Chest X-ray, AP view. Patient: 19 years old, sex F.
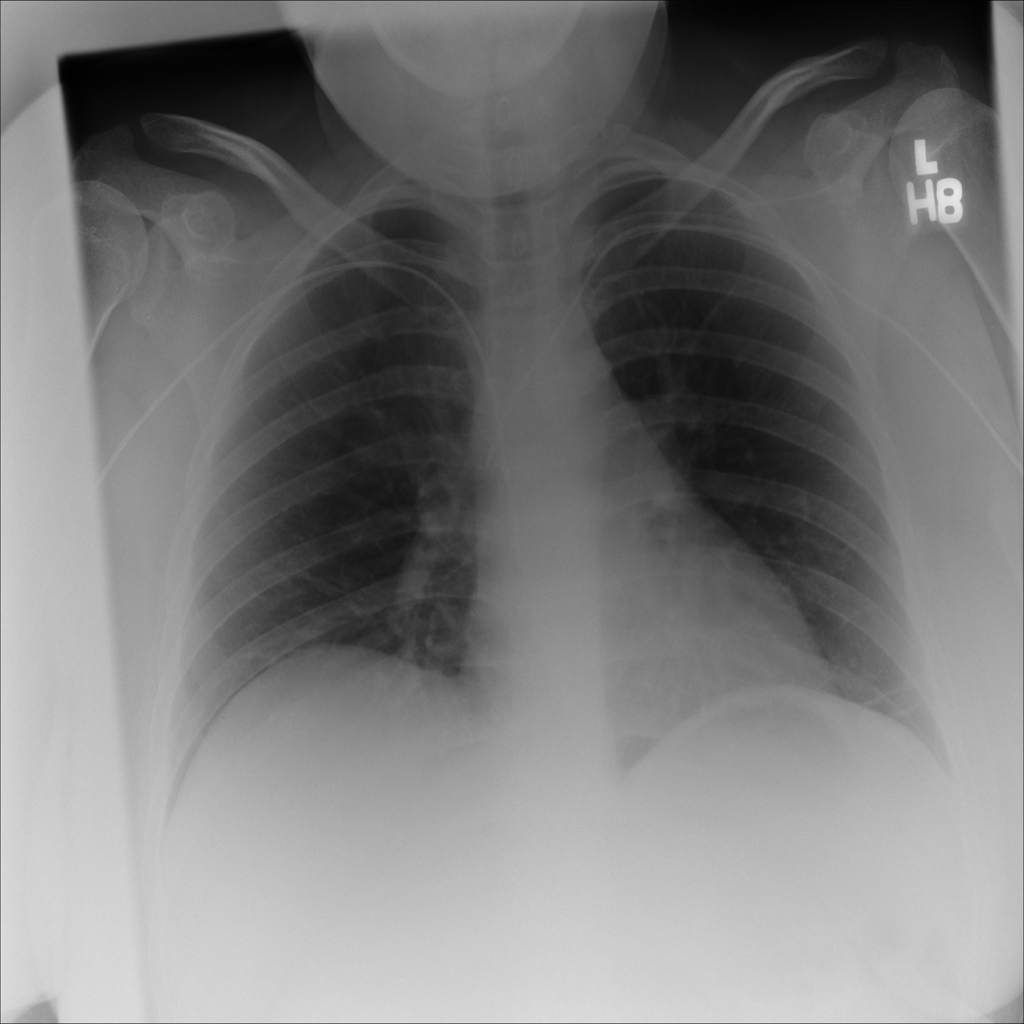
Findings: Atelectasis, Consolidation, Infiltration